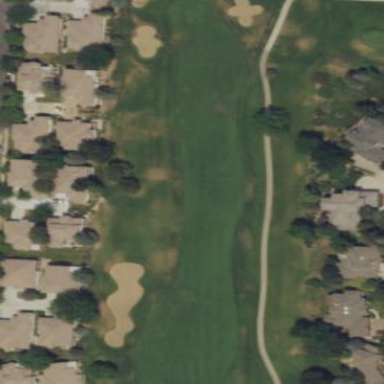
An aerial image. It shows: Golf fairway surrounded by grass.